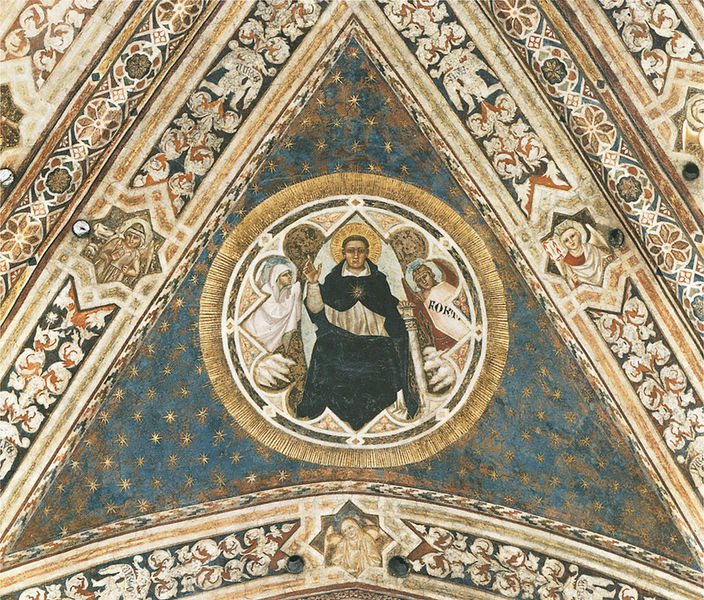
Titel: Hl. Thomas von Aquin zwischen den Allegorien der Spes und der Fortitudo aus der Strozzikapelle von S. Maria Novella in Florenz
Künstler: Nardo di Cione
Standort: Florenz, S. Maria Novella (EU - I - Toskana)
Schlagwörter: blau, mann, dreieck, schwarz, muster, ornament, architektur, bild, kirche, gold, decke, kreis, italien, foto, medaillon, sterne, malen, zwickel, gestus, fresken, siena, heiliger, fresko, vierpass, bernhard, ausmalung, fortitudo, bildd, thomas von aquin, mehrpass